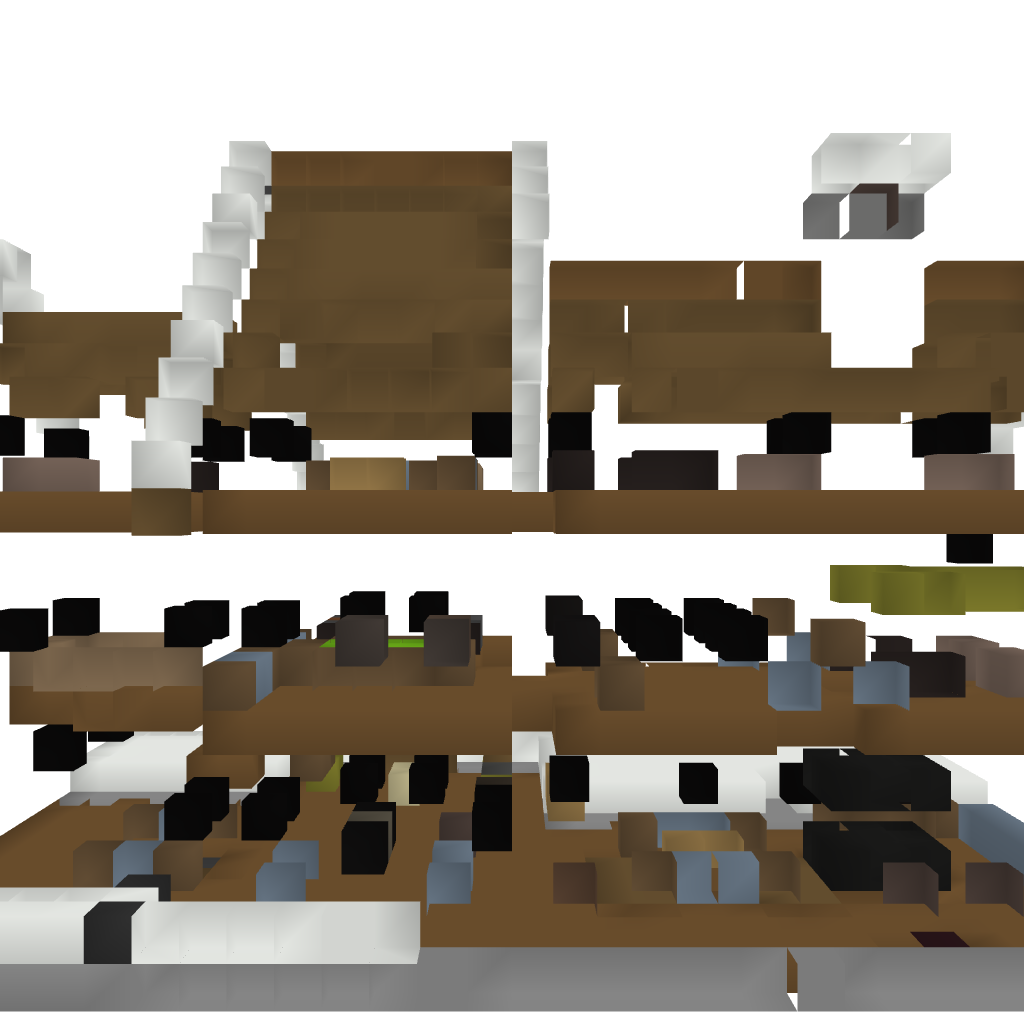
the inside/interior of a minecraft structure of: Wood Cottage